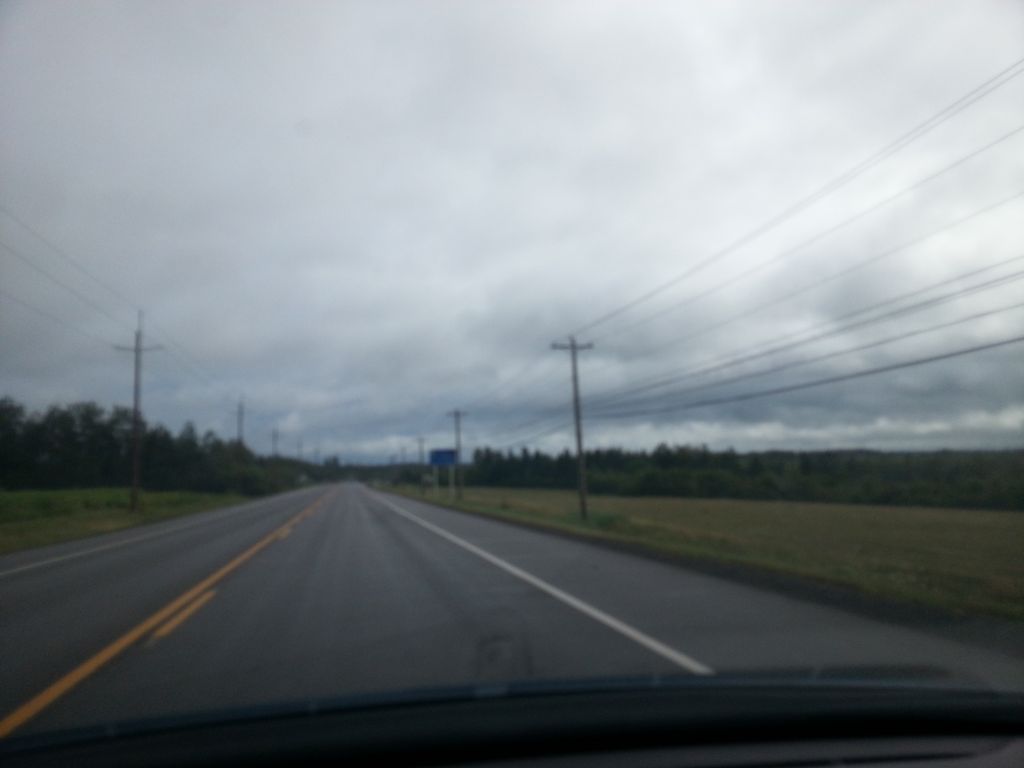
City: charlottetown